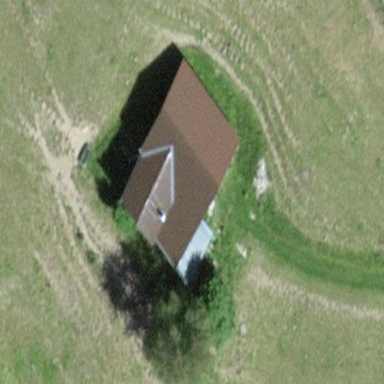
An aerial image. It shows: Cabin.